Question: We're geting this error when we remote-login into the BI publisher server. is there anything we can do about it?

<URL>
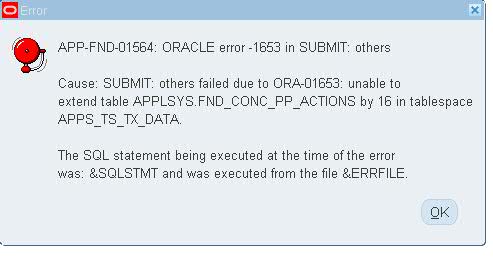
Answer: Tablespace APPS_TS_TX_DATA in you EBS database has no space left for allocation. Nothing specific to BIP, same issue may be encountered in case of any concurrent request submission.
Contact DBA support.